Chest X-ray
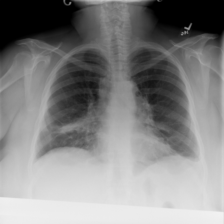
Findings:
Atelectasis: negative
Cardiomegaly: negative
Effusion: negative
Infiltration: positive
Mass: negative
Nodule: negative
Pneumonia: negative
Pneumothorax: negative
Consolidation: negative
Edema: negative
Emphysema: negative
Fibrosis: negative
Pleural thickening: negative
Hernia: negative